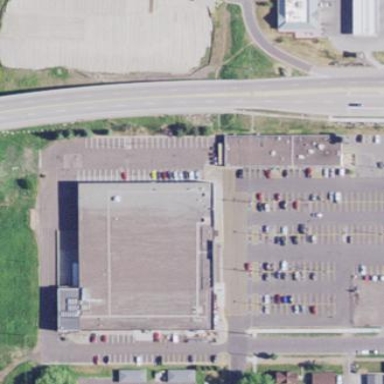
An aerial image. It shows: Supermarket located in building.